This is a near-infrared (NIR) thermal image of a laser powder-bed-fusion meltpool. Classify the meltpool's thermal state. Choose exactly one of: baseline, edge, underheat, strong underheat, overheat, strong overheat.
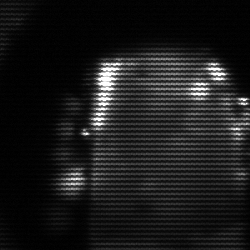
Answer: baseline